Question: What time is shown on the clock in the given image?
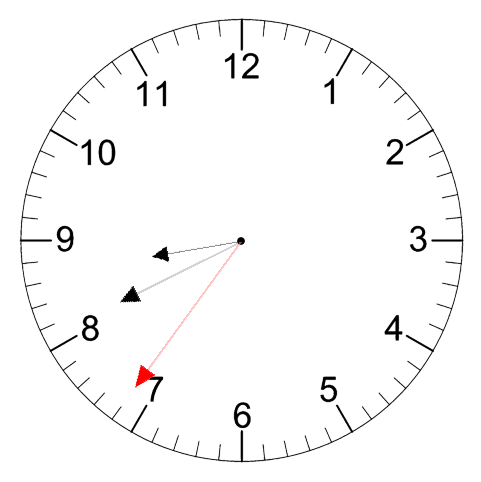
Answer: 08:40:36